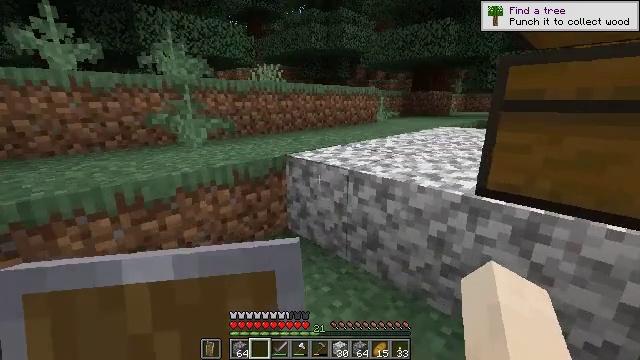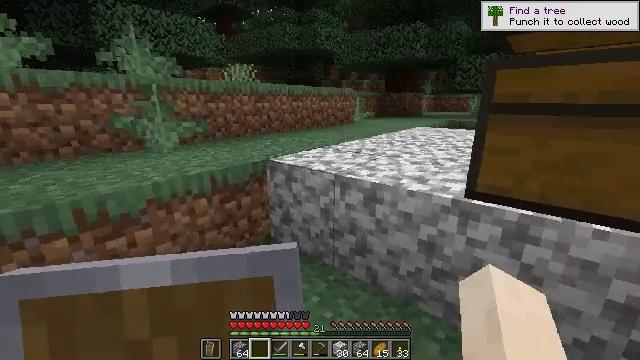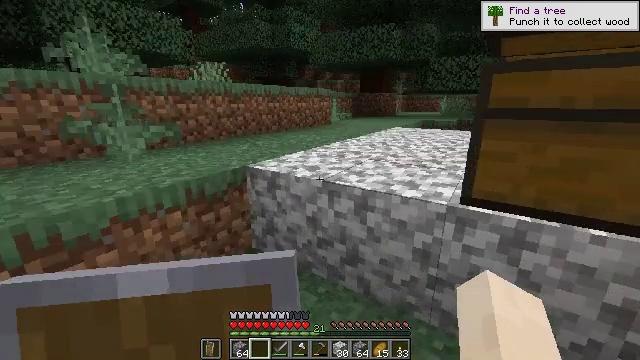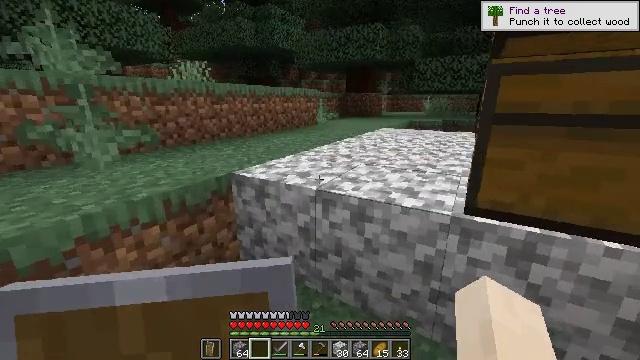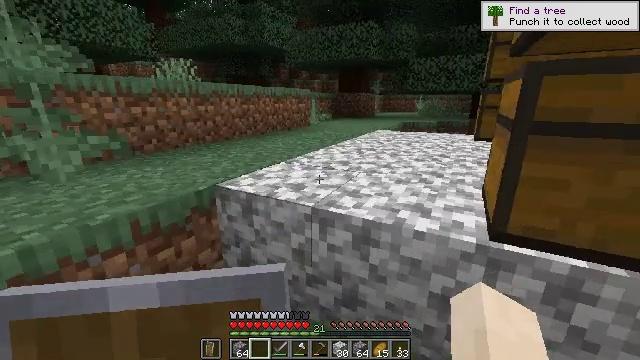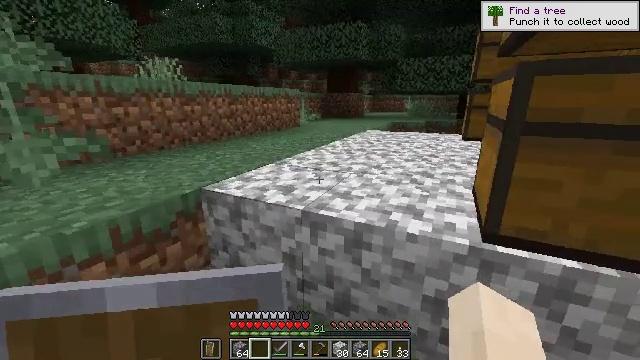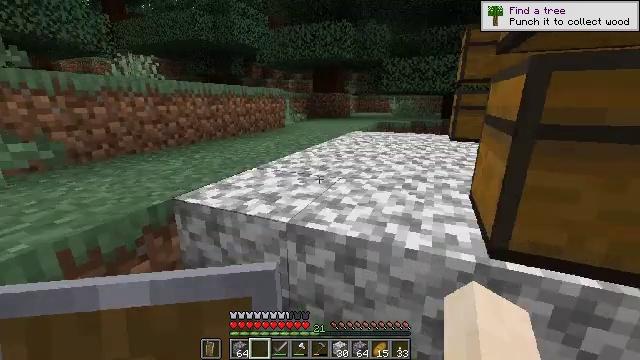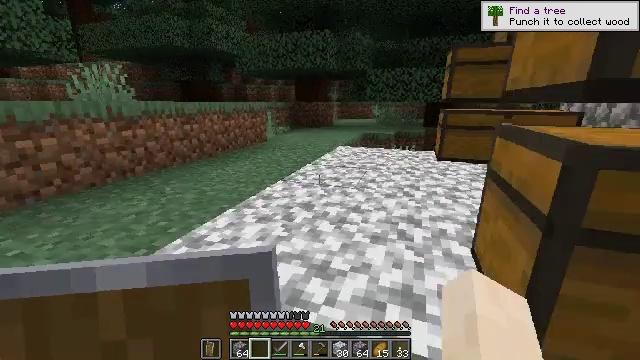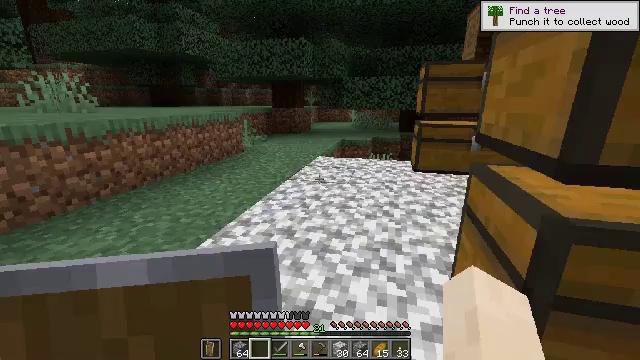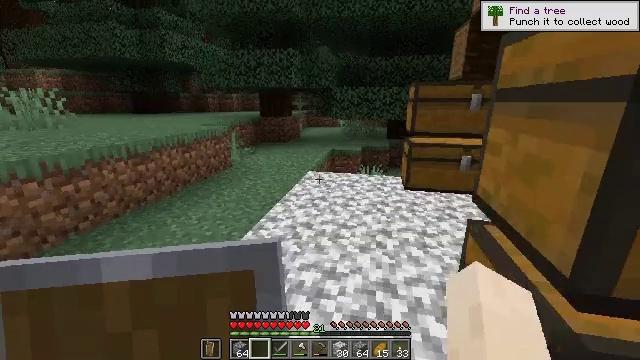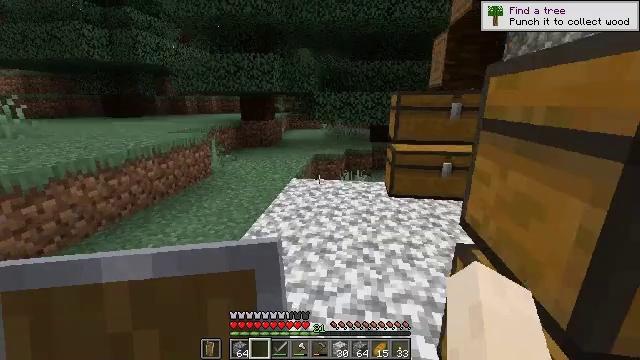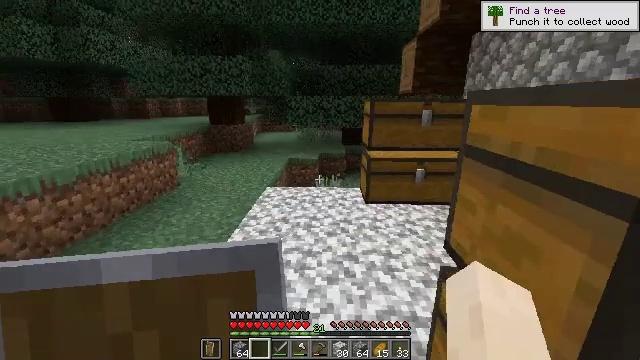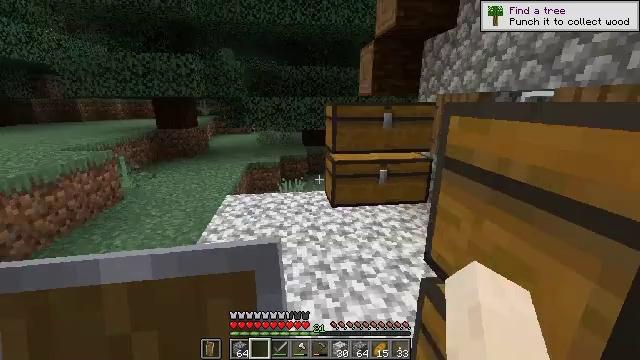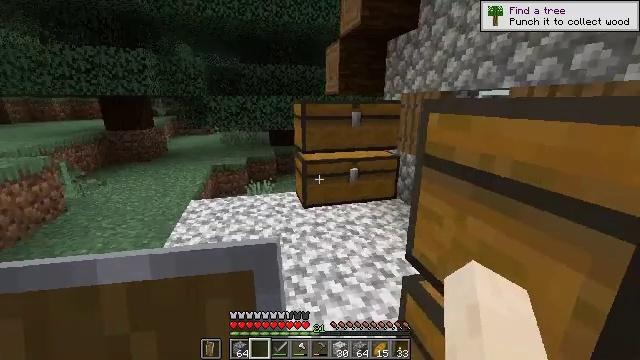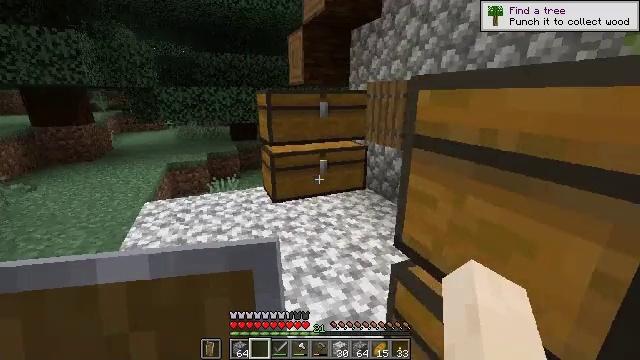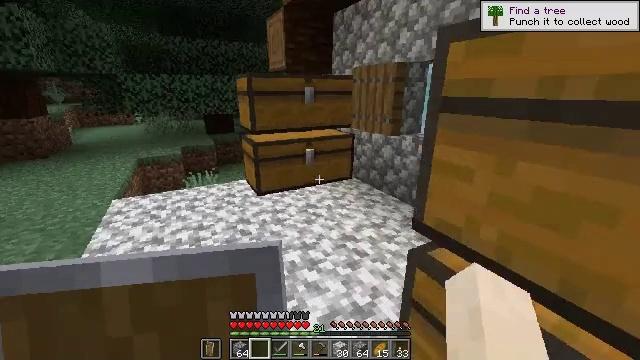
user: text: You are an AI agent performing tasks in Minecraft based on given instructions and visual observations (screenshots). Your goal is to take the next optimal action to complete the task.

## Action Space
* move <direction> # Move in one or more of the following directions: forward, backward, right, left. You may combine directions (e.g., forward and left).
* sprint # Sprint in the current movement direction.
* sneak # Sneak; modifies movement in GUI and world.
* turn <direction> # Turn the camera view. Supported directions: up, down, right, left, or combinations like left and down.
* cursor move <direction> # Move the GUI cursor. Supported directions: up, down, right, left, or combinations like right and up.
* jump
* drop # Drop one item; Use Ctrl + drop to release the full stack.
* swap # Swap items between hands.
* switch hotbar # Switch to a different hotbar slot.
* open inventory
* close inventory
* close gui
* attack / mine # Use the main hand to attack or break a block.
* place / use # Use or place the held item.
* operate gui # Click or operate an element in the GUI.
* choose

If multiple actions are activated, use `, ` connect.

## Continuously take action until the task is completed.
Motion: motion action
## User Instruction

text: craft item air
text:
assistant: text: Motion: move forward and move left, turn right
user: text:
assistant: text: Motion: move forward, turn right
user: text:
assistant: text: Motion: move forward, turn right
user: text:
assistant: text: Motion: move forward, turn right
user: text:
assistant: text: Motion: move forward, turn right
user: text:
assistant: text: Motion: move forward, turn right
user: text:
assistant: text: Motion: move forward, turn right, jump
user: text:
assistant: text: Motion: move forward, turn right, jump
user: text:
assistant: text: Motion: move forward, turn right, jump
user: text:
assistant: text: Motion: move forward, turn right, jump
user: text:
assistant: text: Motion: move forward and move left, turn right
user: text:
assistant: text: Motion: move forward and move left, turn right
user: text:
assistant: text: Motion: move forward and move left, turn right
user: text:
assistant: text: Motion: move forward, turn right and down
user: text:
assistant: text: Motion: move forward, turn right and down
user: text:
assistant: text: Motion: turn right
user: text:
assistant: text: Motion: no_op
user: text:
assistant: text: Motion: no_op
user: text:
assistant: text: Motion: use / place
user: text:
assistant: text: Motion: use / place
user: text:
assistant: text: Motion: use / place
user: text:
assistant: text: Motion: no_op
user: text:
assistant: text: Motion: no_op
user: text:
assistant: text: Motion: open gui
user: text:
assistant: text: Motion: no_op
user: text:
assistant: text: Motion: no_op
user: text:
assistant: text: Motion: no_op
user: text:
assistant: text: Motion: no_op
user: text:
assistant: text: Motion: no_op
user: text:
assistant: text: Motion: no_op